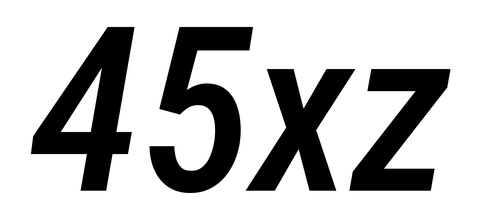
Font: Roboto-Italic_Condensed_Medium_Italic